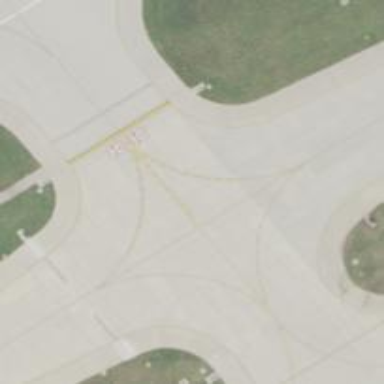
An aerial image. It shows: View of taxiway at the airport.